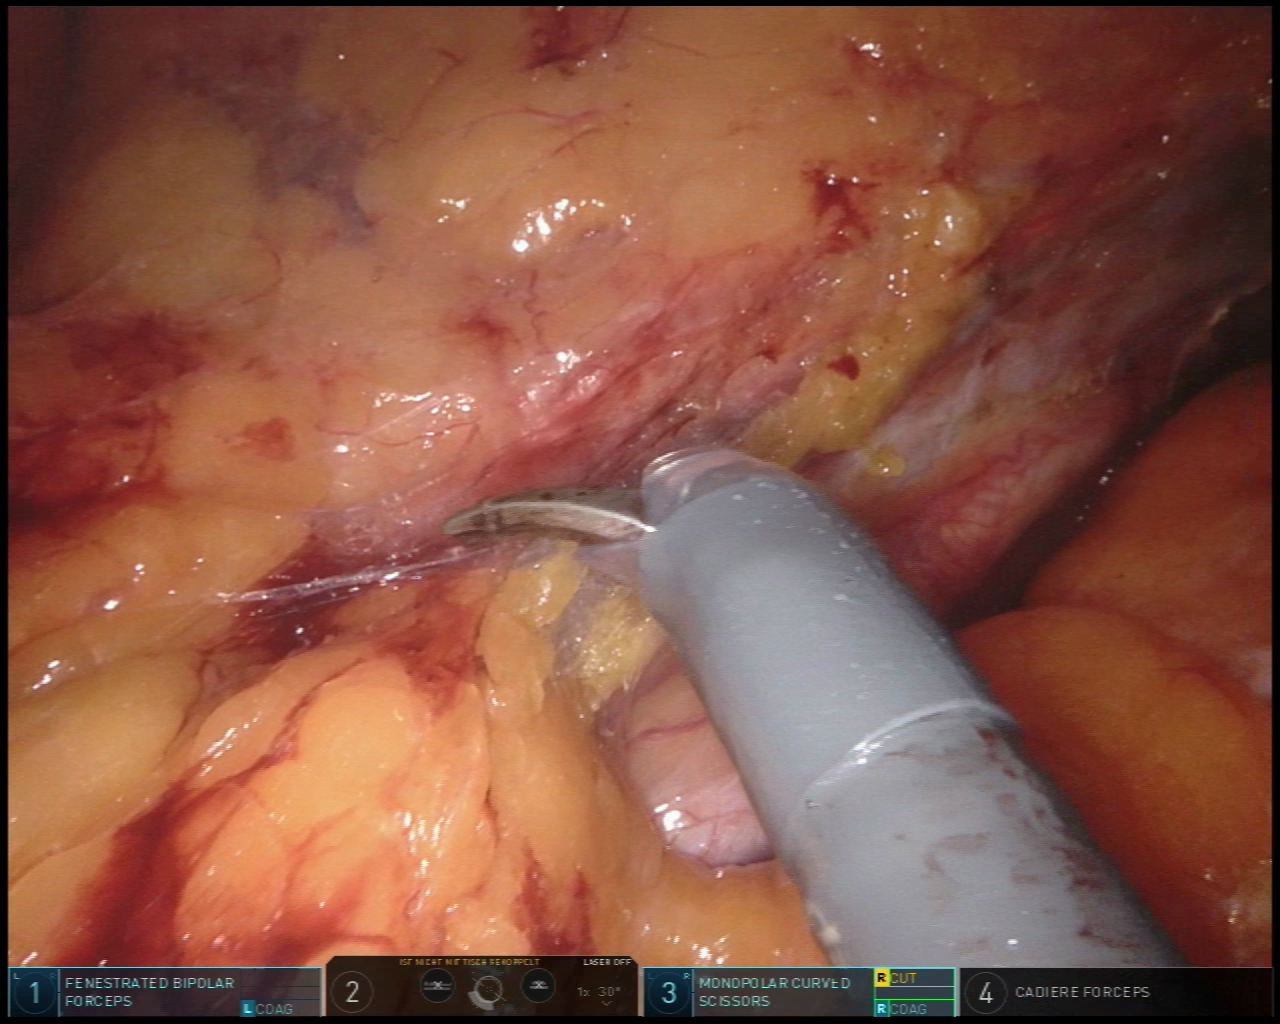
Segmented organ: ureter
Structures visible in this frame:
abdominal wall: no
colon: no
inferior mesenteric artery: no
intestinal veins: no
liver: no
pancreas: no
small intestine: no
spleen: no
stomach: no
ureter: yes
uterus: no
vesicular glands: no